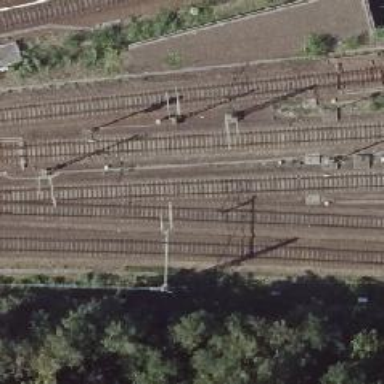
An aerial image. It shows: Railway signal.